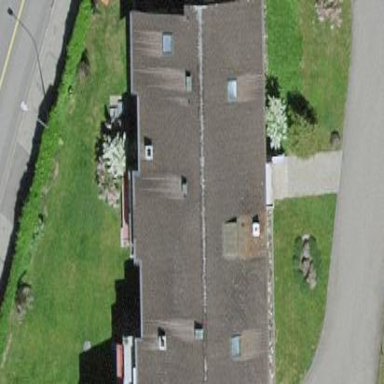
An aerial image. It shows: Residential building with gabled roof.